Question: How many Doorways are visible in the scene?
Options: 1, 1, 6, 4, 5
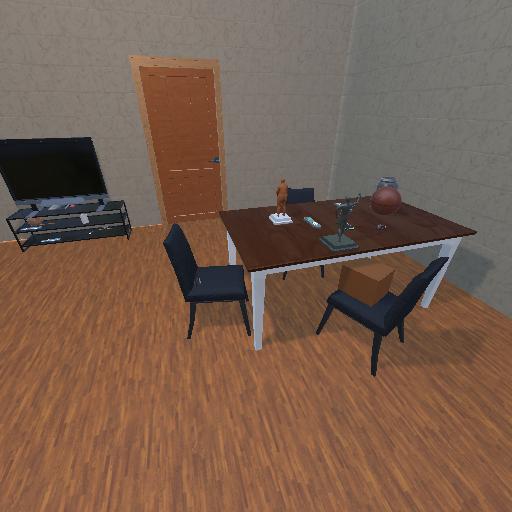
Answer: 1